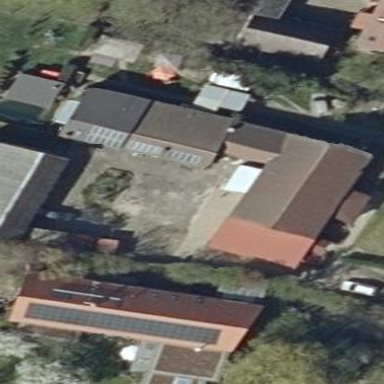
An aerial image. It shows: Detached building with gabled roof.